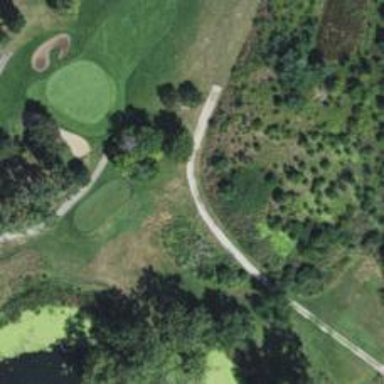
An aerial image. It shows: Pathway for golfing.